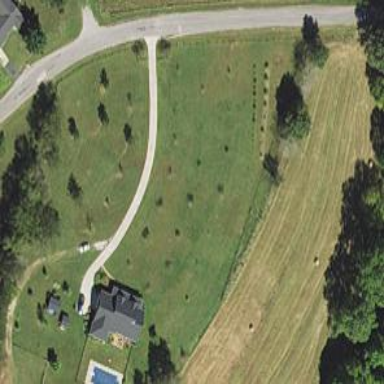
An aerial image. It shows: Driveway leading to service road.